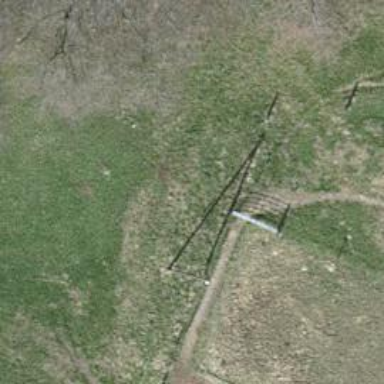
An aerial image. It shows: Gate.